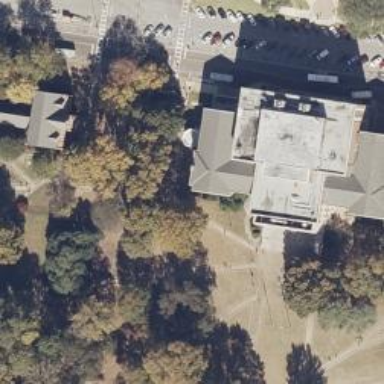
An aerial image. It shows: Library building.